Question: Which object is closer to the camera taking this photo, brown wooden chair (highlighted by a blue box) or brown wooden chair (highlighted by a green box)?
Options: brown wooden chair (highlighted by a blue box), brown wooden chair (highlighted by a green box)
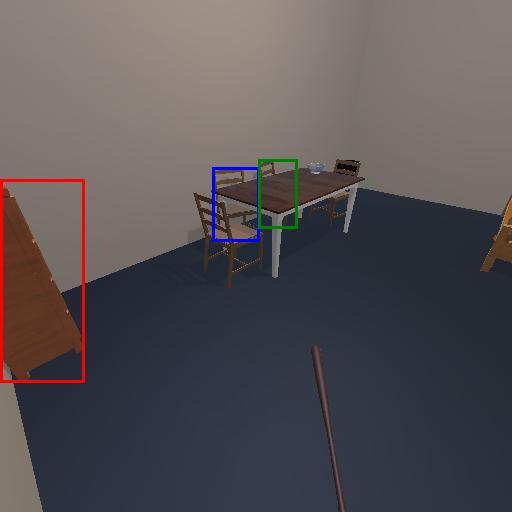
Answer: brown wooden chair (highlighted by a blue box)